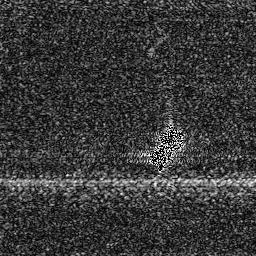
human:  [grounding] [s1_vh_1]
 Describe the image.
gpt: In the satellite image, there is  <ref>1 medium ship </ref> <box>[[58, 48, 70, 66, 0]]</box> located at center.